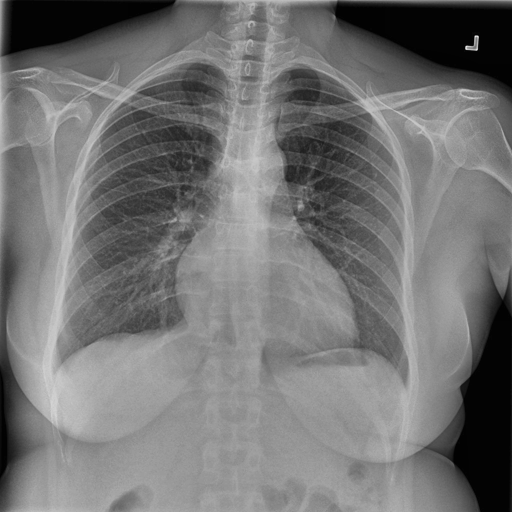
Finding: NORMAL